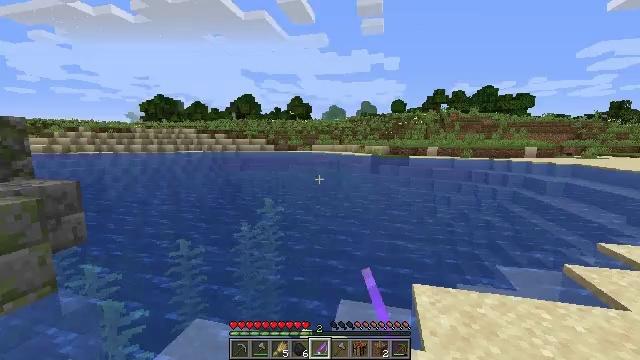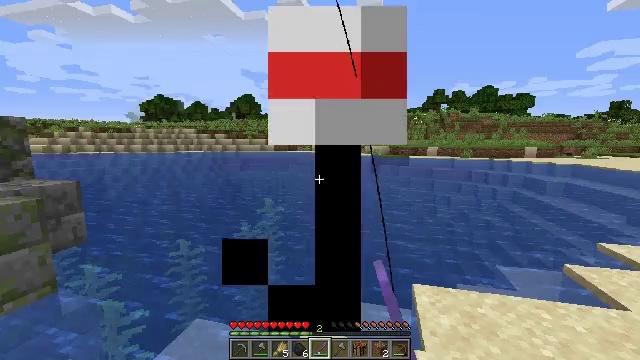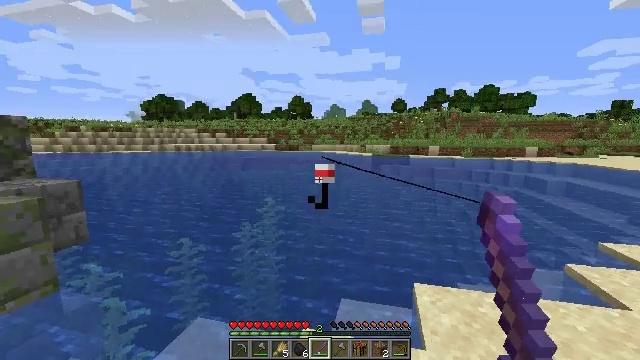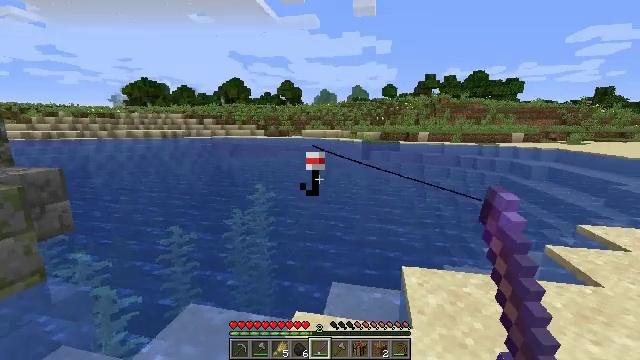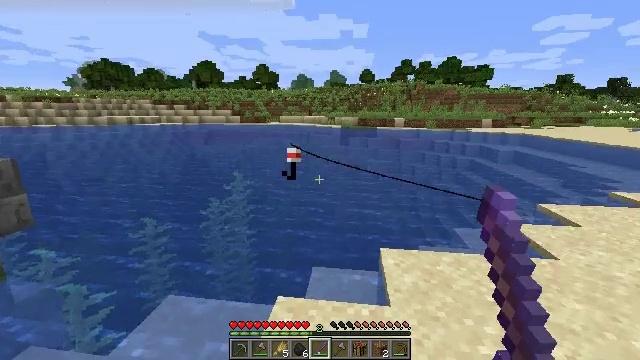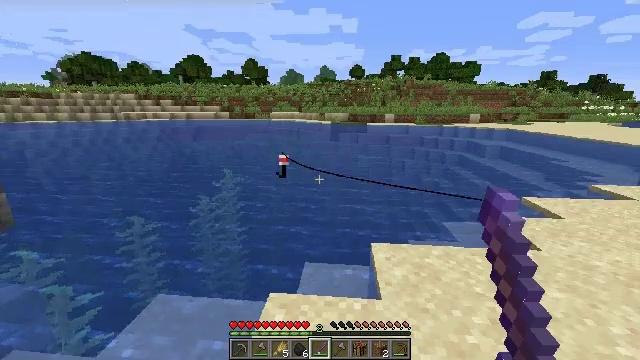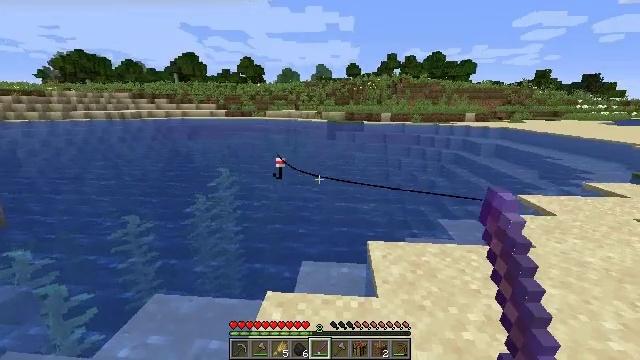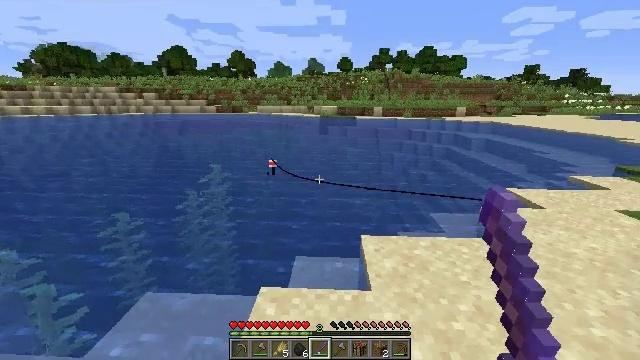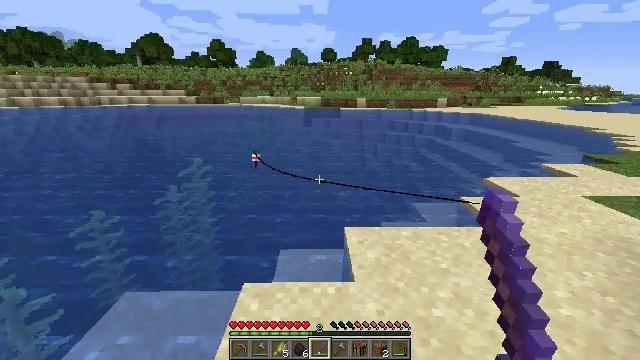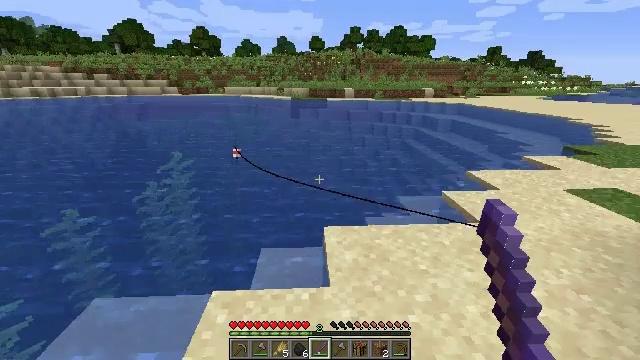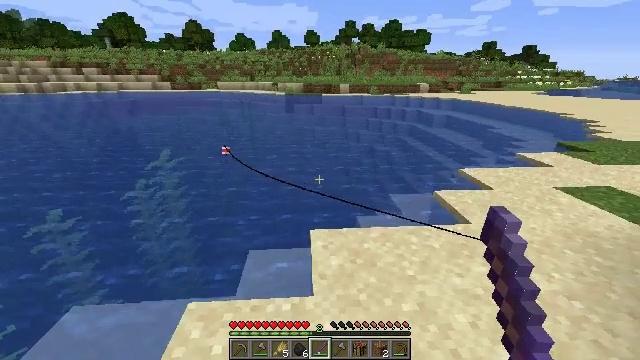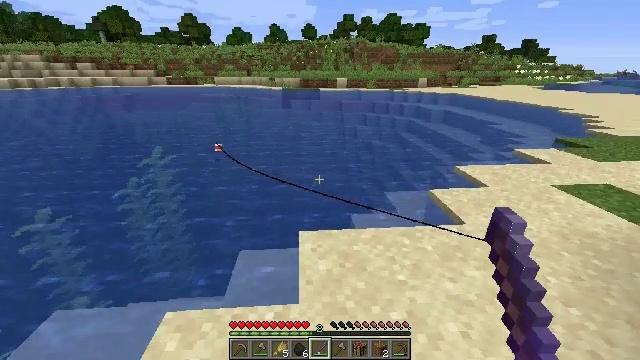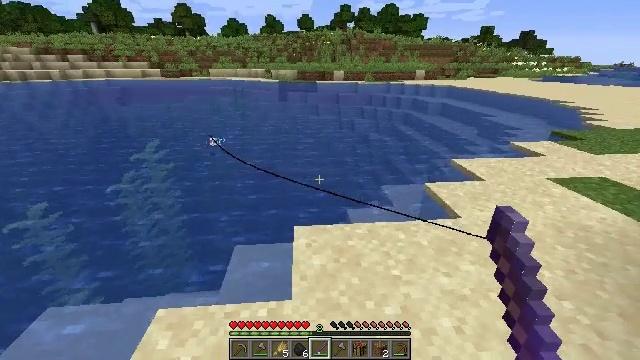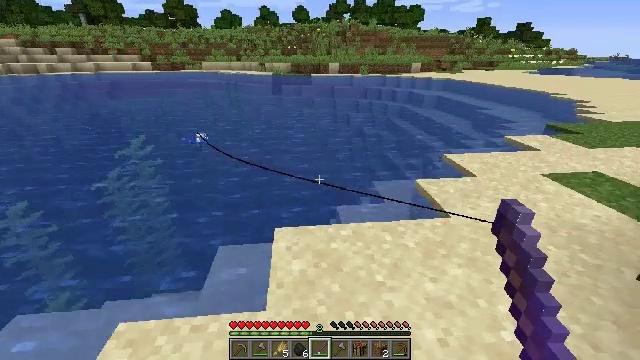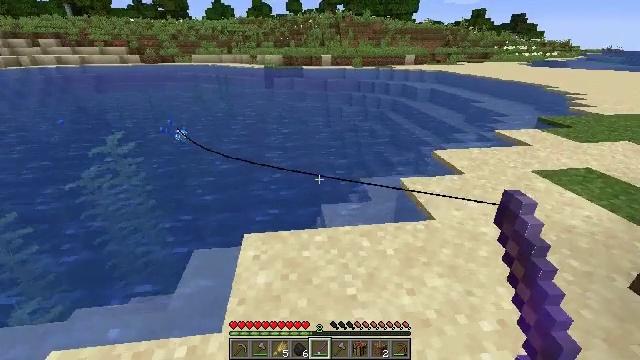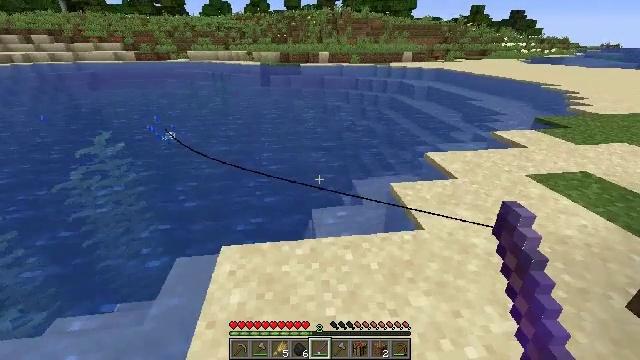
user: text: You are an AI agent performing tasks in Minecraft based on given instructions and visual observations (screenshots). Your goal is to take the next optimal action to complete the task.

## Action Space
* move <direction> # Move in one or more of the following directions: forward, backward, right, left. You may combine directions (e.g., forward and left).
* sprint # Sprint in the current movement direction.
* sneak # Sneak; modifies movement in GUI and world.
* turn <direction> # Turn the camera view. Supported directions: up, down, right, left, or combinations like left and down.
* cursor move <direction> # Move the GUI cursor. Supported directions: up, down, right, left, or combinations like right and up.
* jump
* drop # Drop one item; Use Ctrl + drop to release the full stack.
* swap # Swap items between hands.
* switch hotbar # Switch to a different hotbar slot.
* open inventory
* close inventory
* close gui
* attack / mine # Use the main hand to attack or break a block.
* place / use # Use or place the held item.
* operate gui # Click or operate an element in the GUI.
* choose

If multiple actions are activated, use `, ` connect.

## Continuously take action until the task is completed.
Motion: motion action
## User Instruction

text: Drop a pufferfish.
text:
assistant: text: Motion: no_op
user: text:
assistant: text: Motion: no_op
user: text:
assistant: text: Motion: turn right and down
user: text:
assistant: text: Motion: turn right and down
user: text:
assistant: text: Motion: turn right
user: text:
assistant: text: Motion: no_op
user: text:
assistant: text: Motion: turn right and down
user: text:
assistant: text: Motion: move forward and move right, turn right and down
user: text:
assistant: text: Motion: move forward and move right, turn right and down
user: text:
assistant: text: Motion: move forward and move right
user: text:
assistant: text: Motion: move forward and move right, turn down
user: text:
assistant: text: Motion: move forward and move right, turn down
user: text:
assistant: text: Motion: move forward and move right, turn down
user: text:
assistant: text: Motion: move forward and move right, turn right and down
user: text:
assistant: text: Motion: move forward and move right
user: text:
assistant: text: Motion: move forward and move right
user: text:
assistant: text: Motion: move forward and move right
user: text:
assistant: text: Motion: move forward and move right
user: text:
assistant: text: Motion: move forward and move right
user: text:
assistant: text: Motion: move forward and move right
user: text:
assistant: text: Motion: move right, turn left
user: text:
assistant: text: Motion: move right, turn left
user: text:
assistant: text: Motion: move right, turn left
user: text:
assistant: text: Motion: move right, turn left
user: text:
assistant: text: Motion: move right, turn left
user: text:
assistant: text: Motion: move right, turn left
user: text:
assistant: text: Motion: move right, turn left
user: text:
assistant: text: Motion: move right, turn left
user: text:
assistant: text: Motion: move right, turn left
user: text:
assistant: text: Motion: move right, turn left